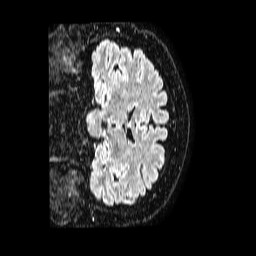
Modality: FLAIR
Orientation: coronal
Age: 57
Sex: female
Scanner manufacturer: philips
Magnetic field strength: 1.5 T
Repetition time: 4.8 s
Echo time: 0.3 s